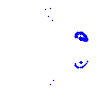
Particle: pion